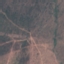
Land use / land cover class: HerbaceousVegetation